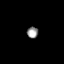
Tissue: skin
Cell type: Epithelial cells
Senescence score: 0.2644
Nuclear area (px): 126
Mean DAPI intensity: 147.532